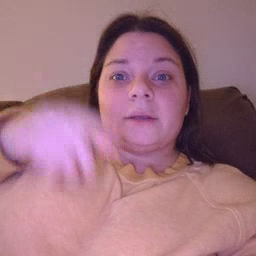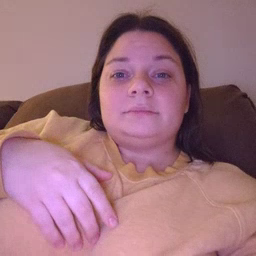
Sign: wake